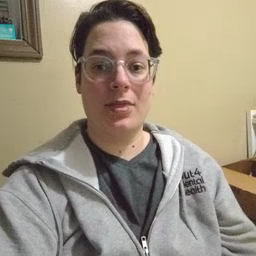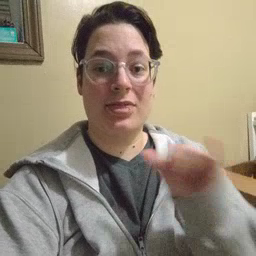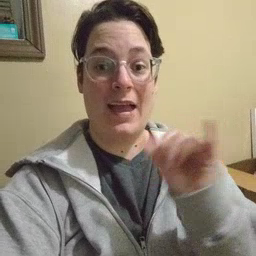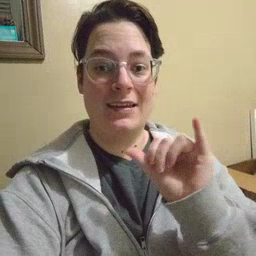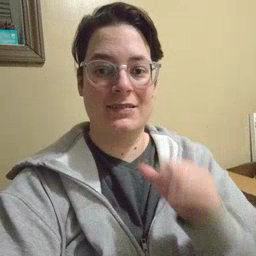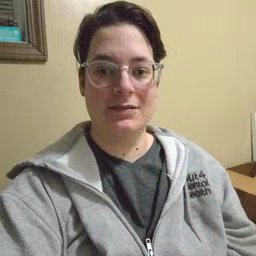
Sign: like